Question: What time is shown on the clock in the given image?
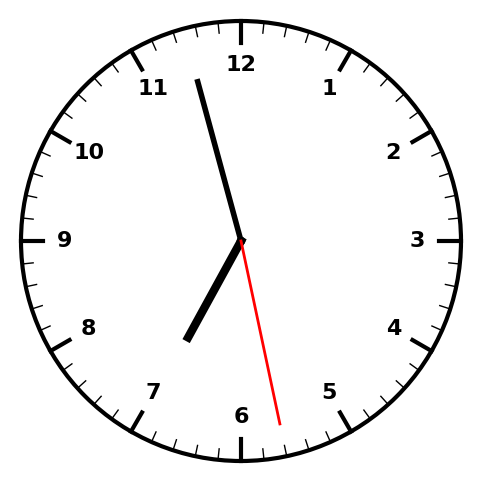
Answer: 06:57:28